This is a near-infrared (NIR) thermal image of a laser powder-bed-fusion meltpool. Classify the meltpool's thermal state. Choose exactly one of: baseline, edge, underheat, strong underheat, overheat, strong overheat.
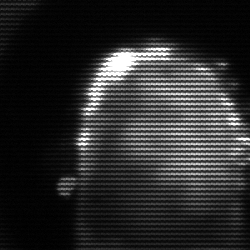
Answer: baseline